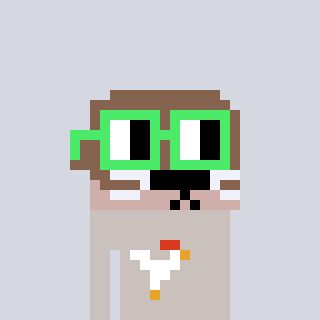
a pixel art character with square light green glasses, a otter-shaped head and a foggrey-colored body on a cool background